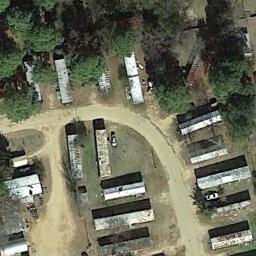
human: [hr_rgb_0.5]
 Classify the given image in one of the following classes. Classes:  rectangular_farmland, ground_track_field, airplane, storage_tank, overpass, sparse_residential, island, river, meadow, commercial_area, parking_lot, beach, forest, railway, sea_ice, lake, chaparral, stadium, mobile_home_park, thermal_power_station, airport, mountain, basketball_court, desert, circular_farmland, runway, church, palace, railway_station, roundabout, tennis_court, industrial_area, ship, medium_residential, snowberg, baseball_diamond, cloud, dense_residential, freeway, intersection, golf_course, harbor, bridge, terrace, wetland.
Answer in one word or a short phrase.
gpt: mobile_home_park